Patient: sex F, age 82
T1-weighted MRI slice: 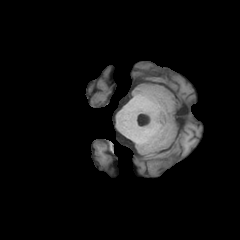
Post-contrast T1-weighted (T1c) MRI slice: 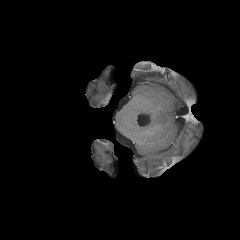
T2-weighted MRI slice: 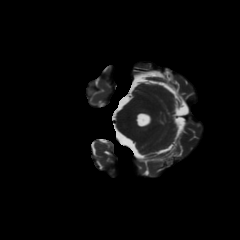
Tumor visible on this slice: no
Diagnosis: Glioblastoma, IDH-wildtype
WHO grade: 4